Question: I am doing a small drawing tool with MFC.
Firstly, I create a dialog to select one shape from four shapes(rectangle, line, circle, ellipse), and draw it.
Second, I create a modeless dialog to display the coordinates of the shape('startpoint.x', 'startpoint.y', 'width', 'height').
Coordinate dialog as below:

Finally, I create a dialog to choose other parameters. When clicking OK button, coordinates of the shape will pass to 'void CPropertyDlg::OnBnClickedOk()'. But I found all the coordinates are zero, is that because the dialog and coordinates are instant? Once closing the dialog, the coordinates are set zero automatically?
Code to get coordinates in 'DrawToolView.cpp' as below:
'''
void CDrawToolView::OnLButtonUp(UINT nFlags, CPoint point)
{
m_startRect=FALSE;
::ClipCursor(NULL);
CClientDC dc(this);
dc.SelectStockObject(NULL_BRUSH);
dc.Rectangle(CRect(m_startPoint,m_OldPoint)); // draw rectangle
dc.Rectangle(CRect(m_startPoint,point));
}
'''
Code to pass coordinates to 'void CPropertyDlg::OnBnClickedOk()' as below:
'''
void CPropertyDlg::OnBnClickedOk()
{
UpdateData();
CDrawToolView coordinate;
origin_x = coordinate.m_startPoint.x;
origin_y = coordinate.m_startPoint.y;
width = coordinate.m_OldPoint.x-coordinate.m_startPoint.x;
height = coordinate.m_OldPoint.y-coordinate.m_startPoint.y;;
OnOK();
}
'''
Could some one help me ?
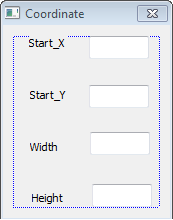
Answer: In a dialog dervived from 'CDialog' or CDialogEx', you would normally declare member variables which are connected to the controls in the dialog box -- see MSDN article <URL>.
Once you call 'UpdateData()', the values from the connected controls are available in the dialog member variables. In your calling function, you would do something like
'''
CPropertyDlg dlg;
dlg.m_origin_x = m_startPoint.x;
dlg.m_origin_y = m_startPoint.y;
dlg.m_width = coordinate.m_OldPoint.x-coordinate.m_startPoint.x;
dlg.m_height = coordinate.m_OldPoint.y-coordinate.m_startPoint.y;
if (dlg.DoModal == IDOK)
{ m_startPoint.x = dlg.m_origin_x;
m_startPoint.y = dlg.m_origin_y;
coordinate.m_OldPoint.x = m_startPoint.x + dlg.m_width;
coordinate.m_OldPoint.y = m_startPoint.y + dlg.m_height;
// take action
}
'''